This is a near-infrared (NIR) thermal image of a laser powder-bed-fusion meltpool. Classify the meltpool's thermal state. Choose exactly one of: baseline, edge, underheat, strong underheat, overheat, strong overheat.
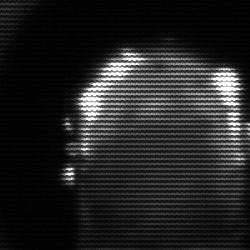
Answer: baseline